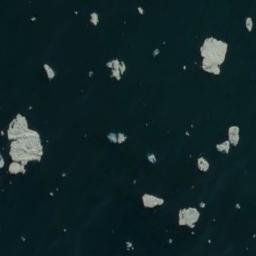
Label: sea_ice